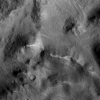
Atmospheric dust classification: not_dusty